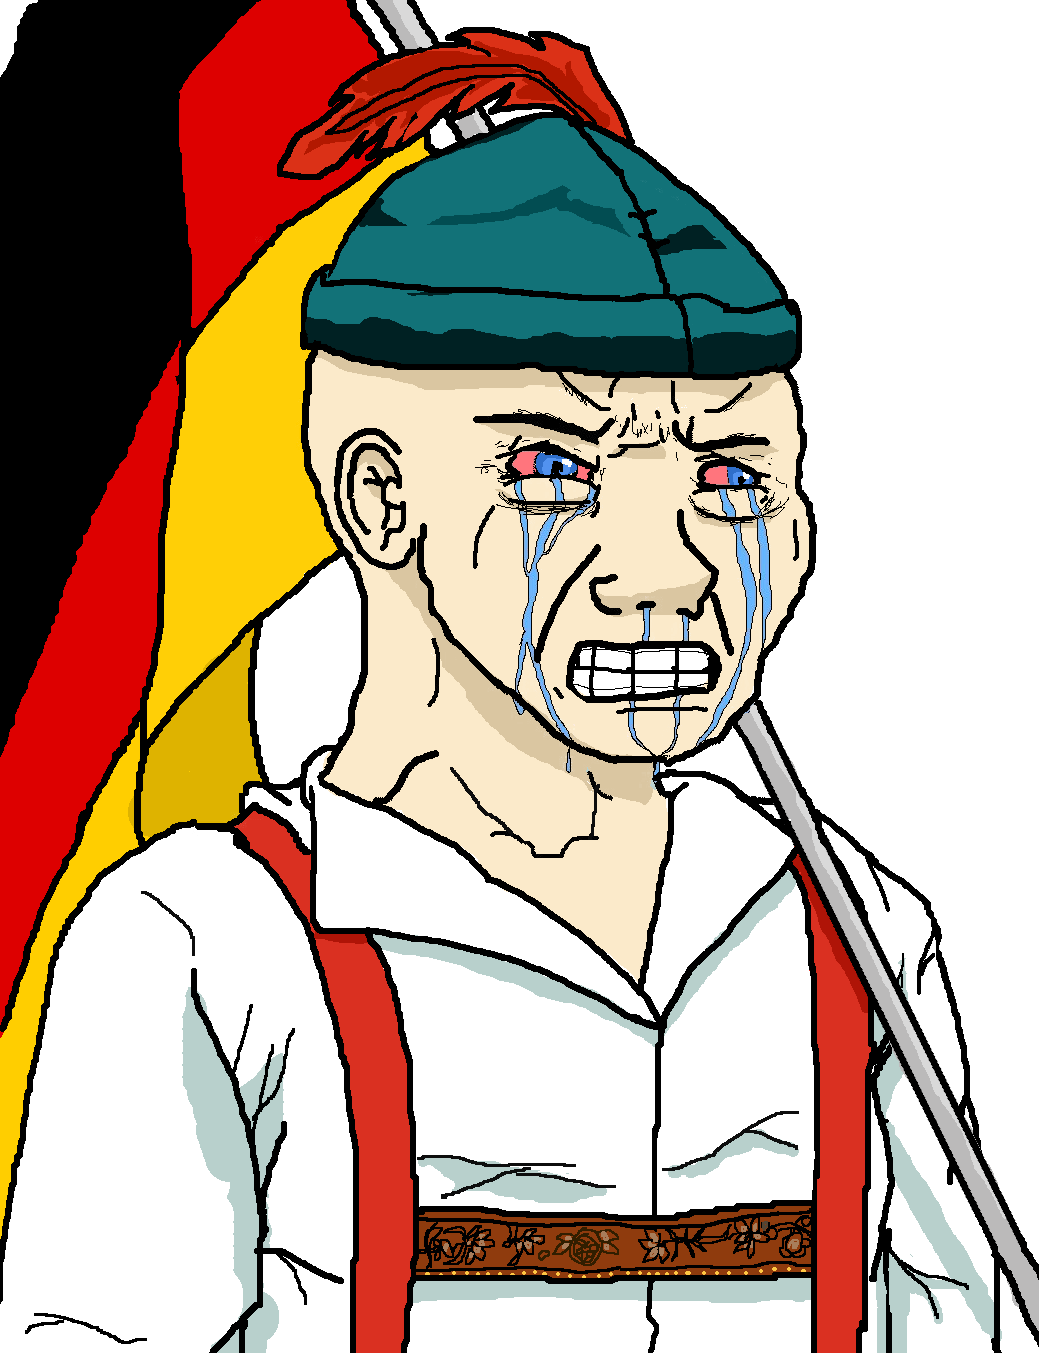
Label: 5_Crying_Wojak